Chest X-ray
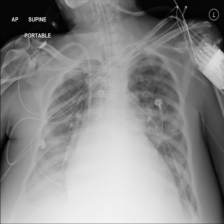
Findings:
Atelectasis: negative
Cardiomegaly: negative
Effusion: positive
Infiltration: positive
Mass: negative
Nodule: negative
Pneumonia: negative
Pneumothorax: negative
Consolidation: negative
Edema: negative
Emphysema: negative
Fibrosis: negative
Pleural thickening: negative
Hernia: negative